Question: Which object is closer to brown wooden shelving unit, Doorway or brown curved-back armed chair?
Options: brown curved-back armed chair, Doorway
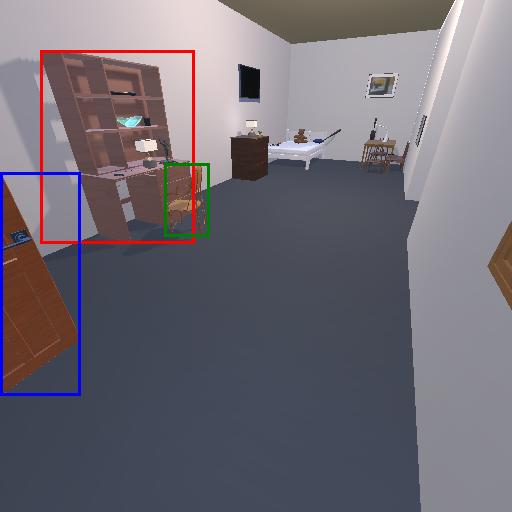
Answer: brown curved-back armed chair